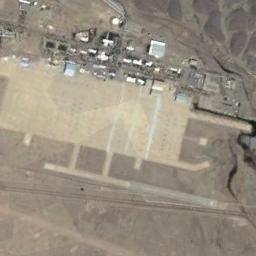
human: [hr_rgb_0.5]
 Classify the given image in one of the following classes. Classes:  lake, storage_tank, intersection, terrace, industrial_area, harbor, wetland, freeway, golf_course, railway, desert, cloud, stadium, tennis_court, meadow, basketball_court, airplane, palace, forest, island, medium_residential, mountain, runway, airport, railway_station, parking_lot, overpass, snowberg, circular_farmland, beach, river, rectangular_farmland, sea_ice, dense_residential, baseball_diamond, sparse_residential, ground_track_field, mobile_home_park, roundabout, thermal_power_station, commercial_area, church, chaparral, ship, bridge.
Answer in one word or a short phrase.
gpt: airport